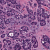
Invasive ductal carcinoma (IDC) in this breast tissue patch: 1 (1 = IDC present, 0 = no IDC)